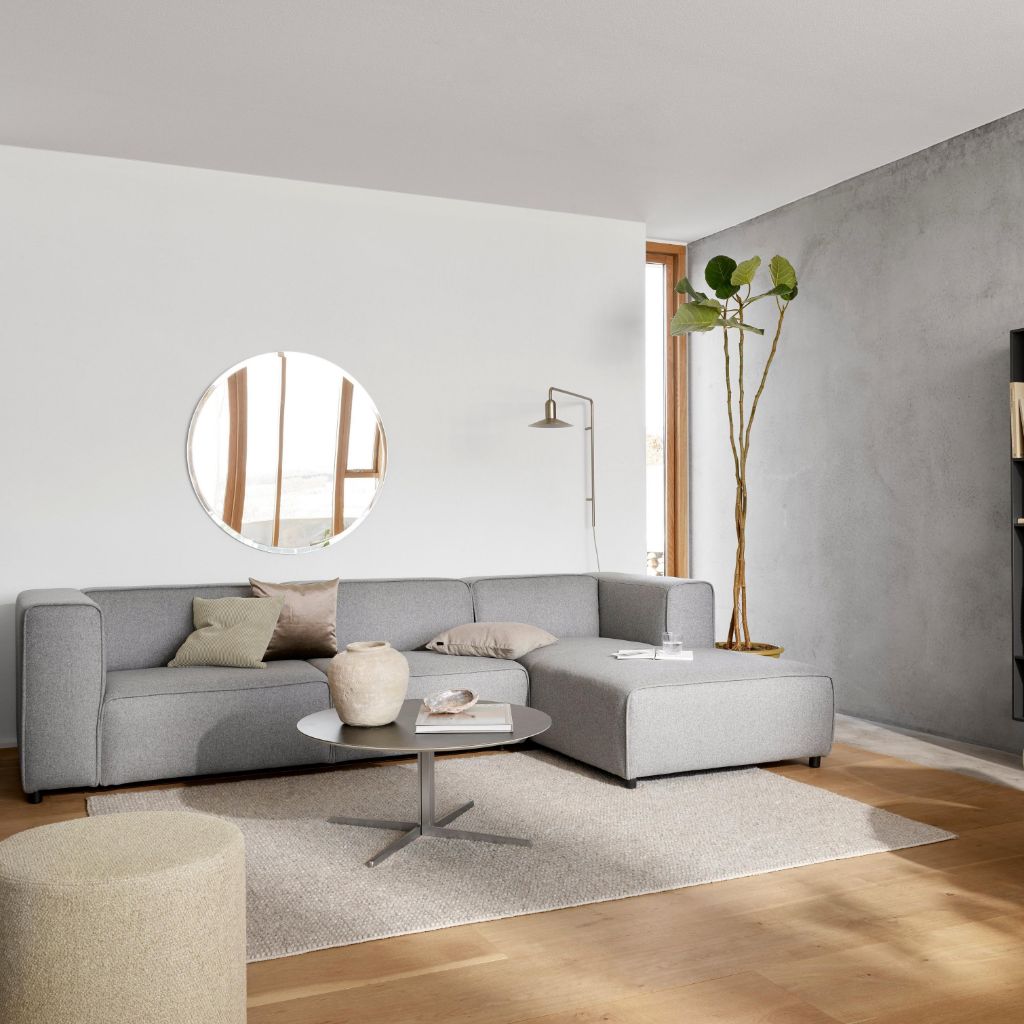
living room, gray fabric sectional sofa, wood flooring, with plank pattern, gray paint wallpaper, with solid pattern, contemporary